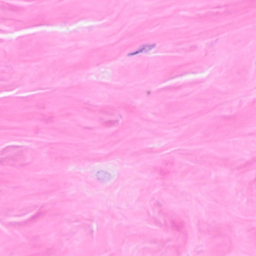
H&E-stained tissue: Breast